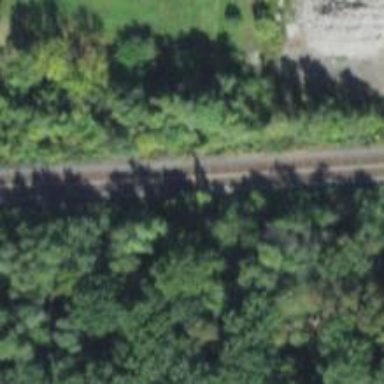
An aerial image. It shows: Railway track.